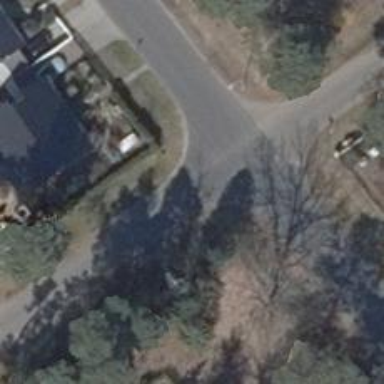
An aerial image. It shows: Road with "give way" sign.